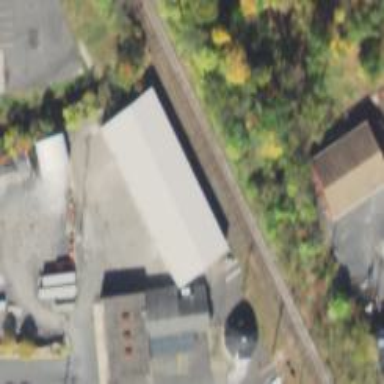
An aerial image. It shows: Railway siding for service.